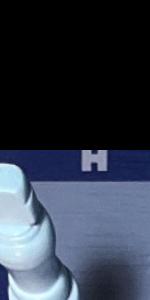
Label: Empty